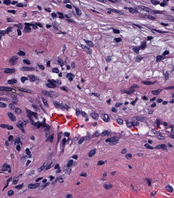
Tumor epithelial tissue: no
Tumor-associated stroma tissue: yes
Normal tissue: no